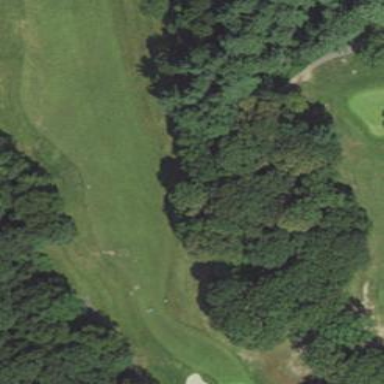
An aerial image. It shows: Golf fairway surrounded by grass.